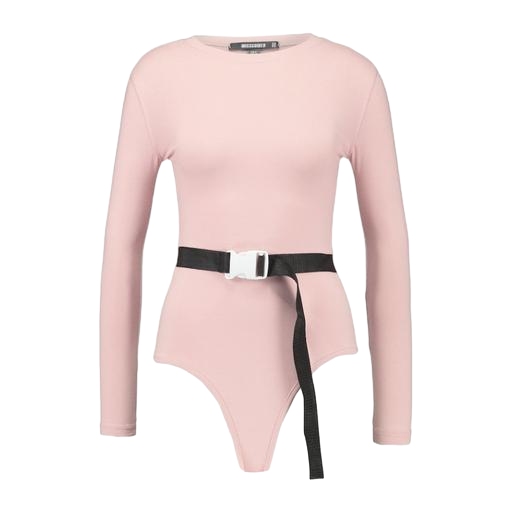
pink and long sleeves, pink round neck fitted waist, pink long sleeve crop top, white background